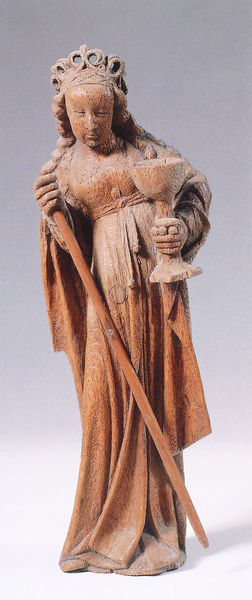
Titel: Ecclesia
Künstler: Henrick Douwerman
Standort: Kalkar, Nikolaikirche (EU - D - NRW)
Schlagwörter: holz, kleid, band, gewand, kelch, krone, locken, stock, statue, schärpe, stab, zopf, bronze, antike, kupfer, schwert, schnitzerei, geflochten, königin, heilige, maria, haltend, geschnitzt, barbara, stautette